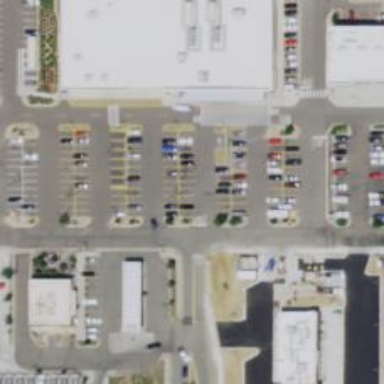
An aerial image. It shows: Parking space is available.